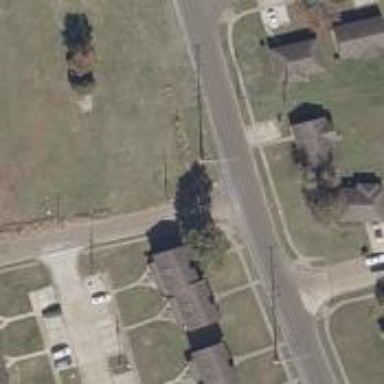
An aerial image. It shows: Power pole.